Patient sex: M
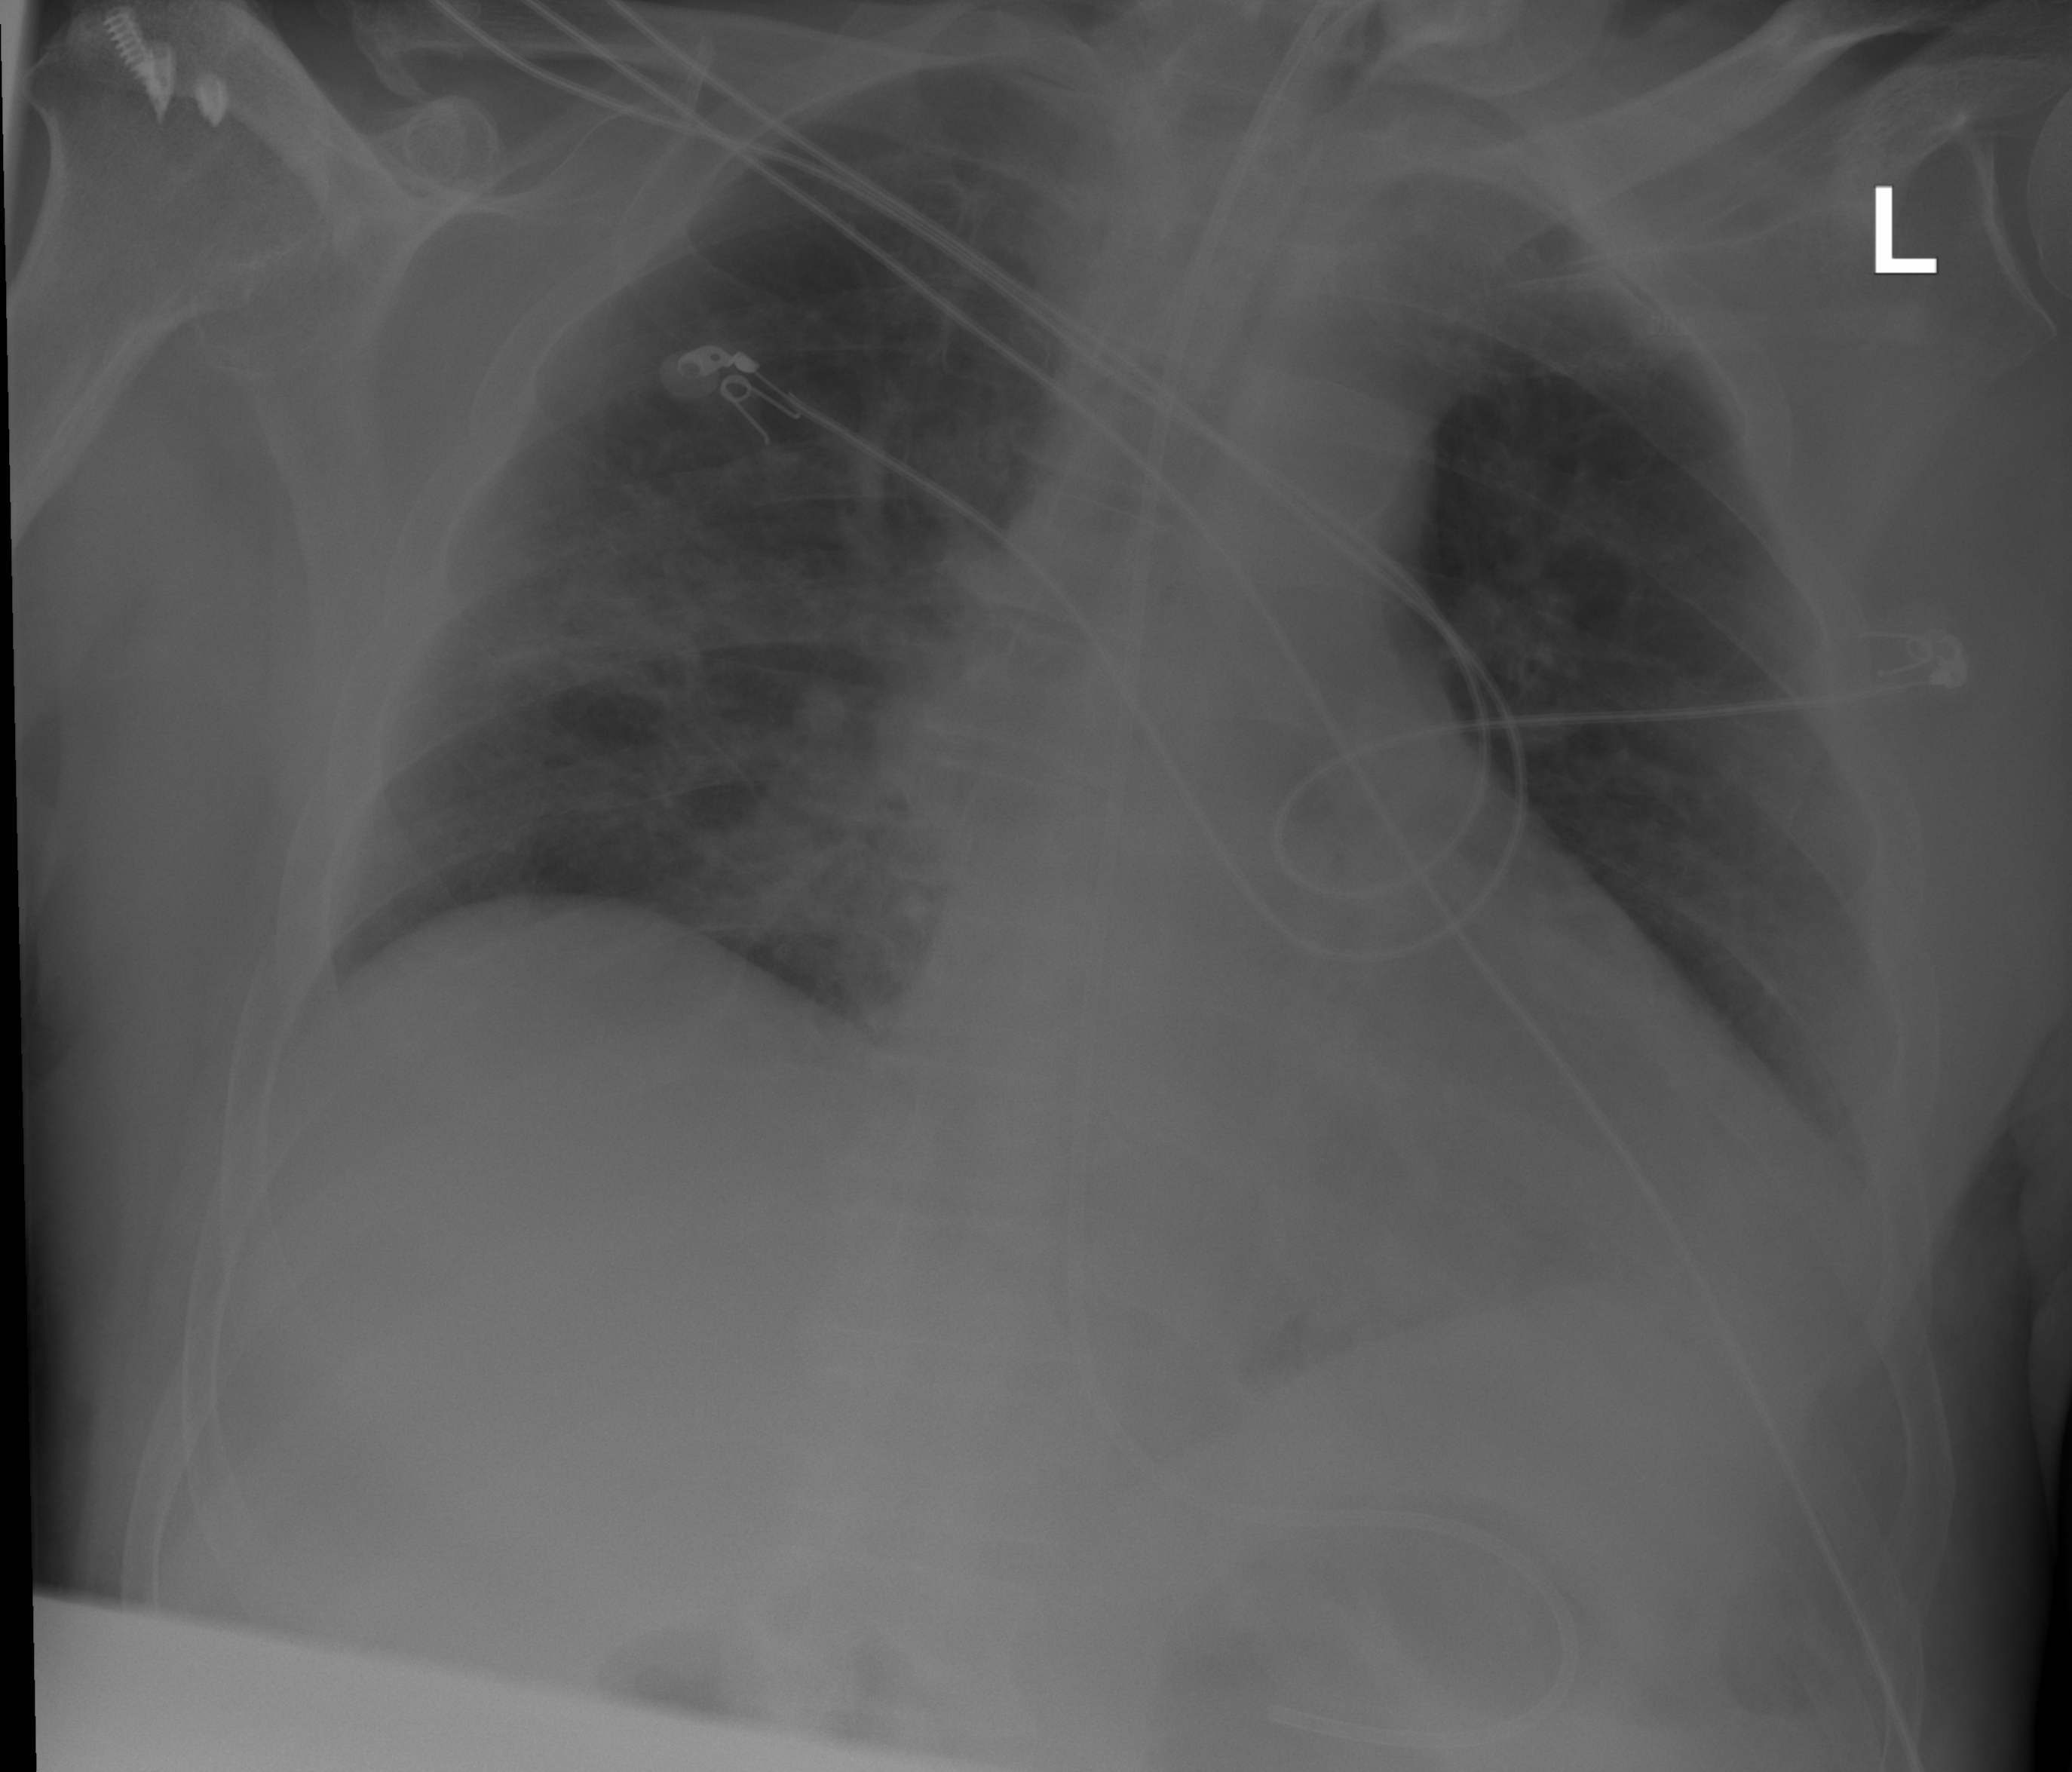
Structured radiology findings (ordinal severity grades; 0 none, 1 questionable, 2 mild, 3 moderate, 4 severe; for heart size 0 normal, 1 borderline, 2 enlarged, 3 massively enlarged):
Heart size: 2
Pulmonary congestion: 0
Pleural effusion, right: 0
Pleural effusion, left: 2
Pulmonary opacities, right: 2
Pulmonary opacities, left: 0
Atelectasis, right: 0
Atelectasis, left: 2